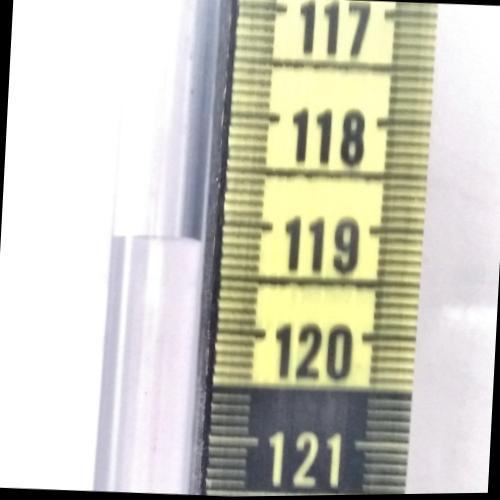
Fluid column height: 119.2 cm